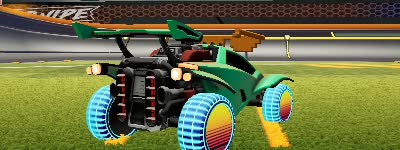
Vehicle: octane